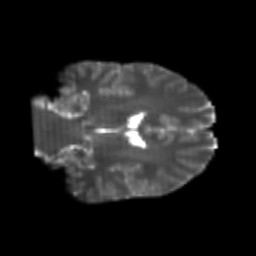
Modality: T2w
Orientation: coronal
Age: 21
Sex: male
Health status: healthy
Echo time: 0.074 s